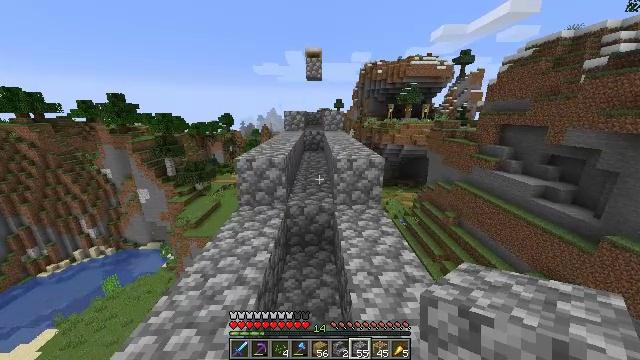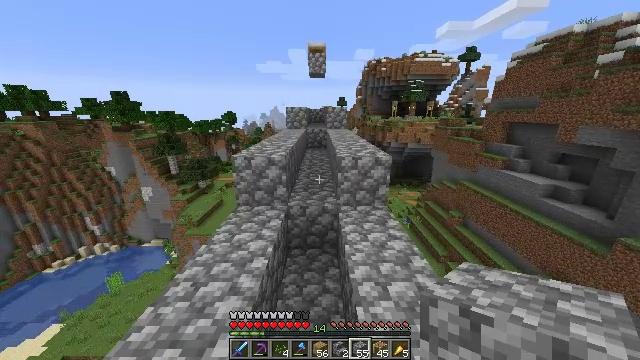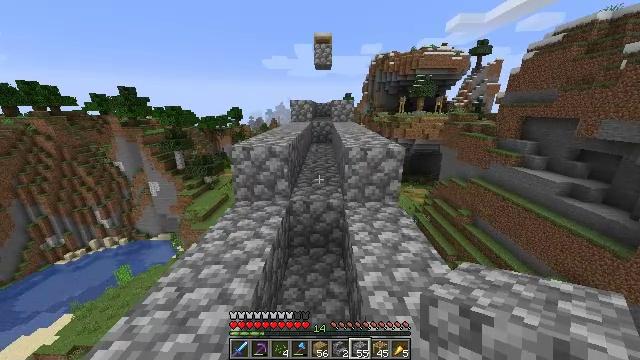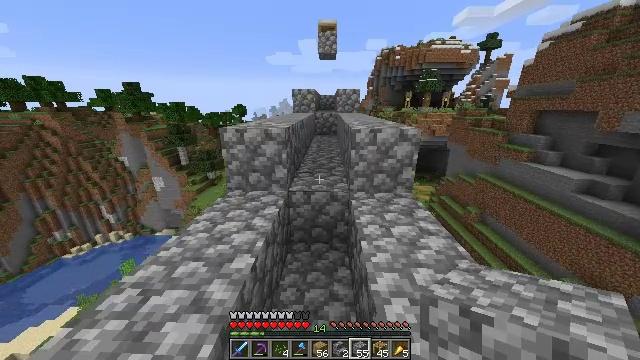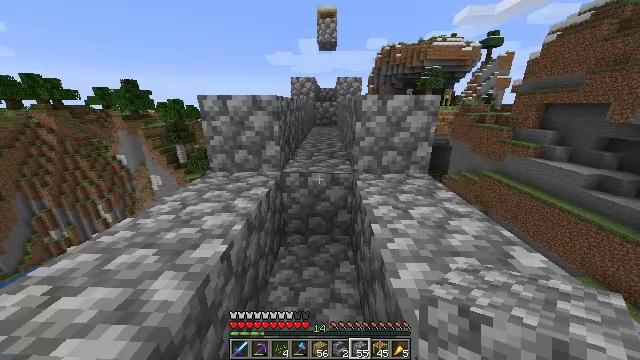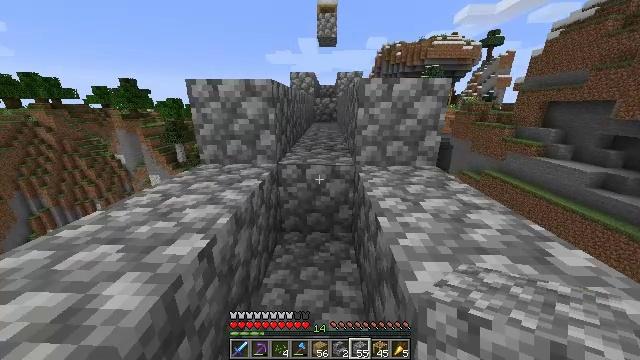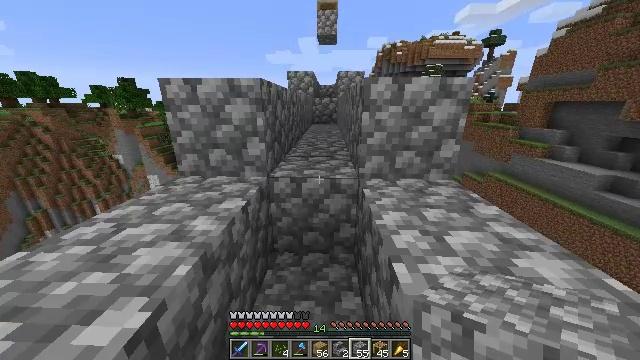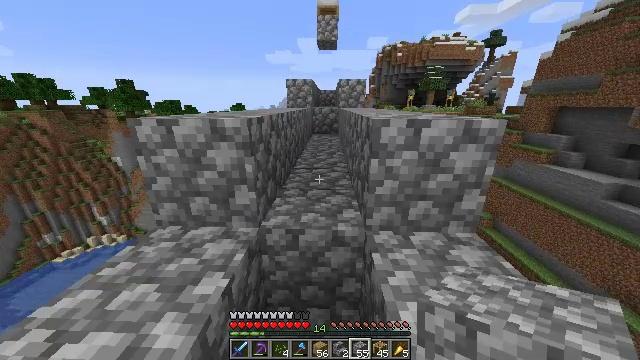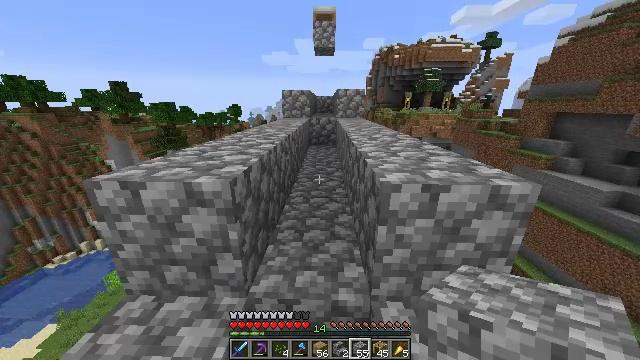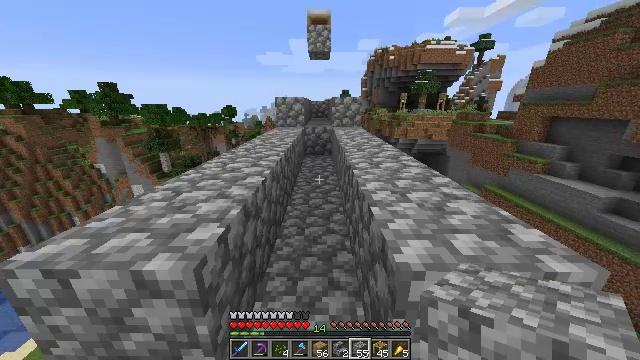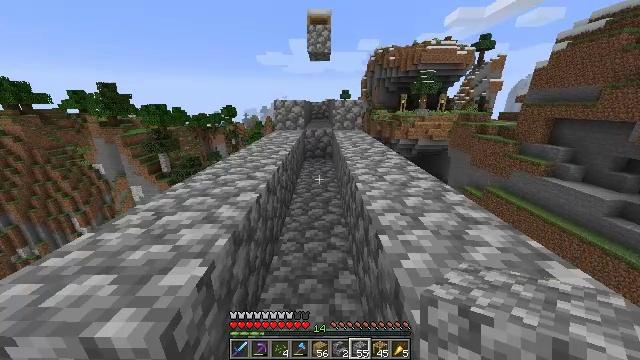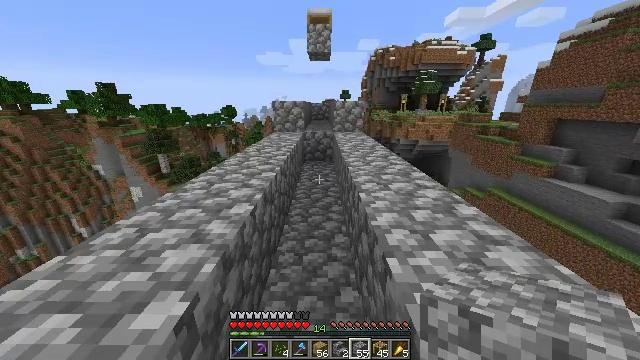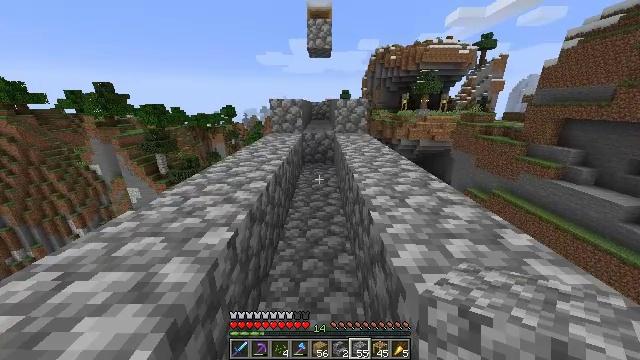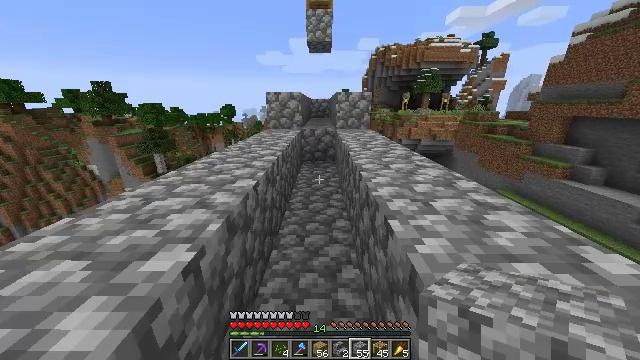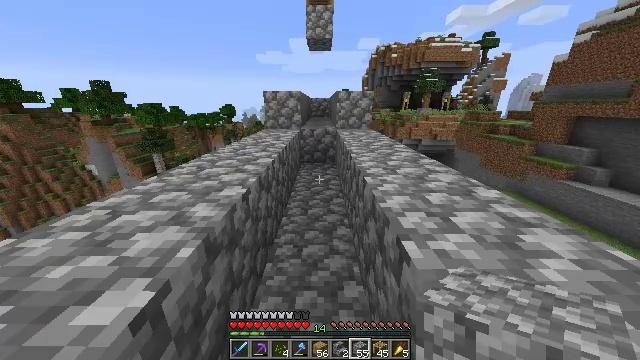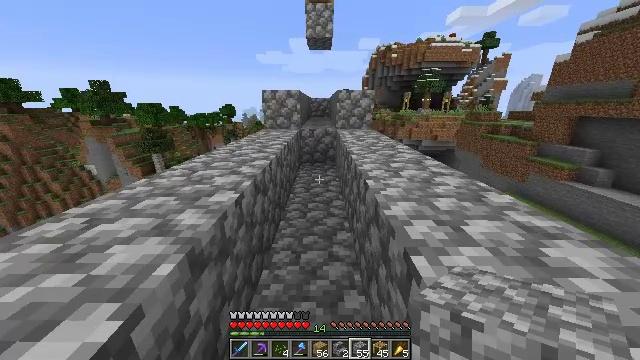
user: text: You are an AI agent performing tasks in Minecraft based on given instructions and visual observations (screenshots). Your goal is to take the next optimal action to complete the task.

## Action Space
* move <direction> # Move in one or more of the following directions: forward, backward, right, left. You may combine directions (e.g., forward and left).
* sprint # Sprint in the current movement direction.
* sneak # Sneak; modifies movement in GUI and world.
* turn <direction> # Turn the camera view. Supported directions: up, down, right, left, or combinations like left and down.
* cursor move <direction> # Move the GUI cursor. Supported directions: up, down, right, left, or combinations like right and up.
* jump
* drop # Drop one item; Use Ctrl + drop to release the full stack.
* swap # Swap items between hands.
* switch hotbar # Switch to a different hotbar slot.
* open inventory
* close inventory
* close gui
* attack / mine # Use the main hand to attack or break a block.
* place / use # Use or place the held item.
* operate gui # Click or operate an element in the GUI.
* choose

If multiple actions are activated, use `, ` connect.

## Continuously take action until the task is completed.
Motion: motion action
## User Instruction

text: Collect scaffolding blocks.
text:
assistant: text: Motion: move forward, jump
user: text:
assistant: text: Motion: move forward, turn left, jump
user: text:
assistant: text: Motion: move forward, turn left, jump
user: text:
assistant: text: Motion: move forward, jump
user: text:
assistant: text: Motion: move forward, jump
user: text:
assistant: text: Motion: move forward, sprint, jump
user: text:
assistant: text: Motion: move forward, sprint, jump
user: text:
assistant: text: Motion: move forward, sprint, jump
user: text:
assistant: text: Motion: move forward, sprint, turn right, jump
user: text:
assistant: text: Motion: move forward, sprint, jump
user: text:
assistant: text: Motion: move forward, jump
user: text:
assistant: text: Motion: move forward, jump
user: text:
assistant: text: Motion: move forward, jump
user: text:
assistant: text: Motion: move forward, jump
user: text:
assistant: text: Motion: move forward, jump
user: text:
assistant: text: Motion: move forward, sprint, jump
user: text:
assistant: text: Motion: move forward, sprint, jump
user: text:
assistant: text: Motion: move forward, sprint, jump
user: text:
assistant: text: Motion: move forward, sprint, jump
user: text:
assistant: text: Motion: move forward, sprint, jump
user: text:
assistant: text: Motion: move forward, jump
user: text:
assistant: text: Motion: move forward, jump
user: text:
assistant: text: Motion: move forward, jump
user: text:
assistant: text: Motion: move forward, jump
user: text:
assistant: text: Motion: move forward, jump
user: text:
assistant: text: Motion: move forward, jump
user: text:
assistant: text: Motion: move forward, sprint, jump
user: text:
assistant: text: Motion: move forward, sprint, jump
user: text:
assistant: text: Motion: move forward, sprint, jump
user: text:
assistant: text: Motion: move forward, sprint, jump